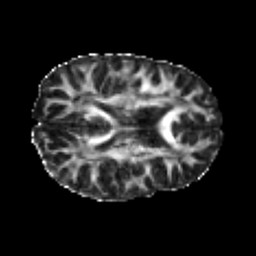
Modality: FA
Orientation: axial
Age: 21
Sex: male
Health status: healthy
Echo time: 0.074 s